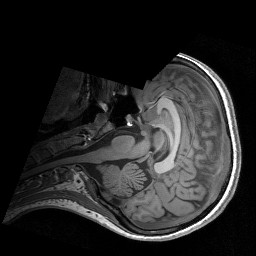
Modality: T1w
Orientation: axial
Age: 25
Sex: male
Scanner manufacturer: siemens
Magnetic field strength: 3 T
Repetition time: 1.9 s
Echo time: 0.00226 s